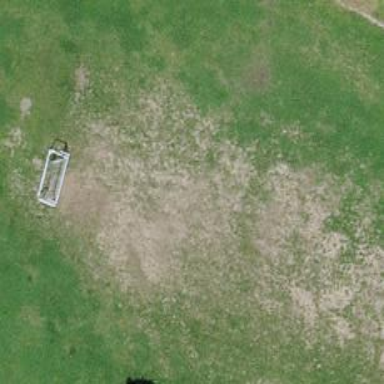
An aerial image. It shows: Soccer pitch with grass surface for leisure and sports.